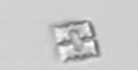
Label: Bacillariophyceae_morphotype1